Interaction volume radius: 5 \u00c5
Interaction volume height: 15 \u00c5
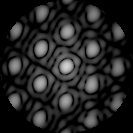
Disorder parameter: 0.1332